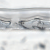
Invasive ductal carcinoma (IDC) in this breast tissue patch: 0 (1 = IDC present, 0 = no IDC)